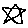
Label: star